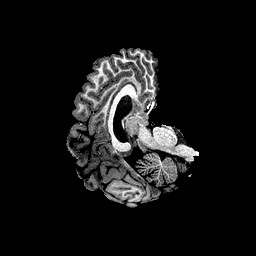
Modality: T1w
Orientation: axial
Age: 21
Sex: female
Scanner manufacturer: ge
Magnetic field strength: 3 T
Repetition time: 7.66 s
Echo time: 0.003476 s